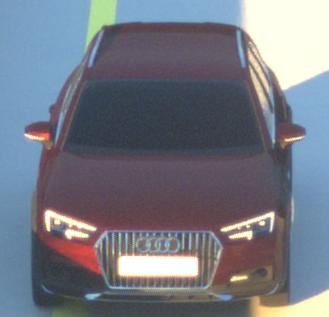
Make: Audi
Model: A4 Allroad 45 TFSI
Detailed model: A4 (B9) allroad
Model produced from: 2019/02
Model produced until: 2019/05
Doors: 5
Color: red
Road condition: dry road
Daytime: sunrise or sunset
Contrast: medium contrast